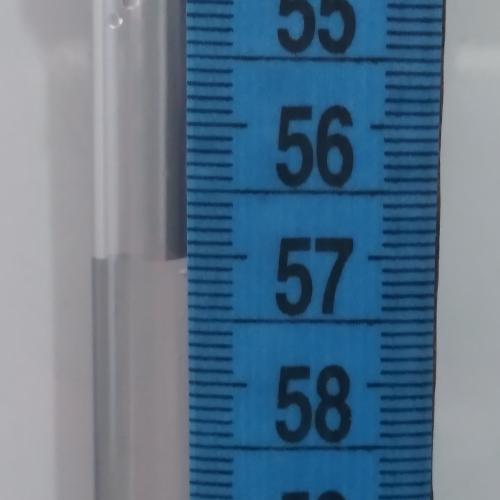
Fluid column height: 57.0 cm